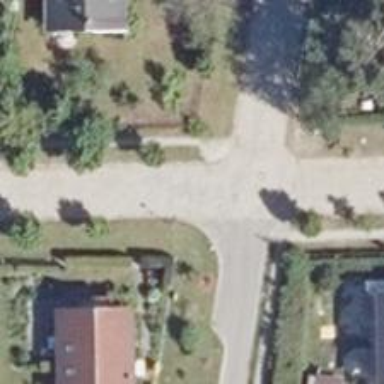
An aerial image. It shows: Gravel road in residential area.